Question: As per the code am getting watermark exactly opposite to output.
help me out..i had tried alot..
'''
Bitmap newBitmap = new Bitmap(bitmap);
Graphics g = Graphics.FromImage(newBitmap);
// Trigonometry: Tangent = Opposite / Adjacent
double tangent = (double)newBitmap.Height /
(double)newBitmap.Width;
// convert arctangent to degrees
double angle = Math.Atan(tangent) * (180/Math.PI);
// a^2 = b^2 + c^2 ; a = sqrt(b^2 + c^2)
double halfHypotenuse =(Math.Sqrt((newBitmap.Height
* newBitmap.Height) +
(newBitmap.Width *
newBitmap.Width))) / 2;
// Horizontally and vertically aligned the string
// This makes the placement Point the physical
// center of the string instead of top-left.
StringFormat stringFormat = new StringFormat();
stringFormat.Alignment = StringAlignment.Center;
stringFormat.LineAlignment=StringAlignment.Center;
g.RotateTransform((float)angle);
g.DrawString(waterMarkText, font, new SolidBrush(color),
new Point((int)halfHypotenuse, 0),
stringFormat);
'''
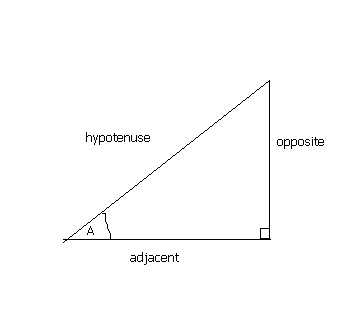
Answer: I've looked into this a little more and it's not as simple as adding 90 degrees.
You've made it harder for yourself by drawing the string at an offset with rotated graphics, what this means is that you are still rotating around the origin, but drawing the string further away.
The net result is that if you rotate the string it disappears (it has rotated outside the bounds of the bitmap).

What you need to do is rotate around the center of the string. To do that apply a Translate transform rotating and then draw at the point (0,0)
'''
g.TranslateTransform(newBitmap.Width / 2, newBitmap.Height / 2);
g.RotateTransform((float)-angle);
g.DrawString(waterMarkText, font, new SolidBrush(color),
new Point(0, 0),
stringFormat);
'''
You no longer need the halfHypotenuse variable or code.
Now as you edit the angle you should see the effect clearly.
To go from TopLeft -> BottomRight to BottomLeft->TopRight, make the angle negative.